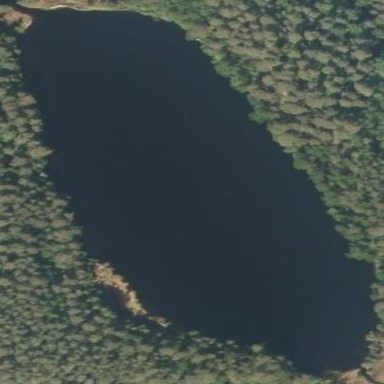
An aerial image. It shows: Serene lake surrounded by nature.